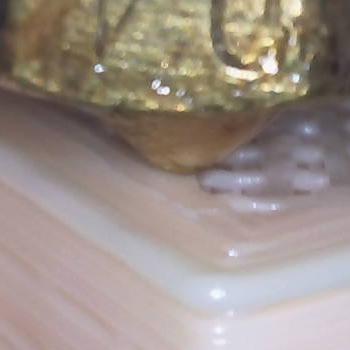
Flow rate: 267%